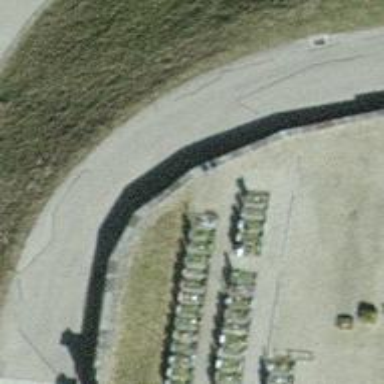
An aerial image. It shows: Wall barrier.